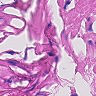
Metastatic tissue present: no